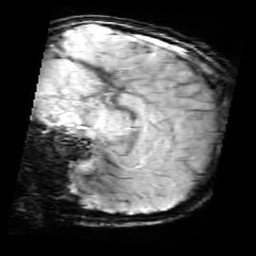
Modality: SWI
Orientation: sagittal
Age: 11
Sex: male
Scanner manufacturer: siemens
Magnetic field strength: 3 T
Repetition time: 0.027 s
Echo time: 0.02 s